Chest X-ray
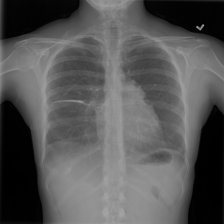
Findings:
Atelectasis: negative
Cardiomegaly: negative
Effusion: negative
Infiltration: negative
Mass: negative
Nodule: negative
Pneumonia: negative
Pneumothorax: negative
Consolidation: negative
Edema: negative
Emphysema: negative
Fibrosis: negative
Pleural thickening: positive
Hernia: negative